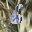
Label: 6